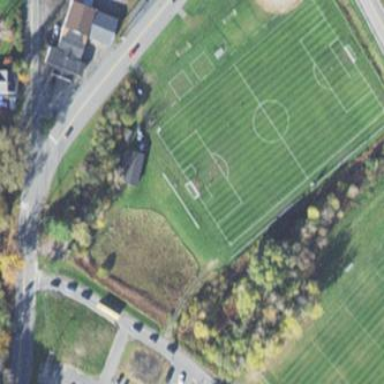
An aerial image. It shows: Soccer pitch for outdoor sports and leisure activities.